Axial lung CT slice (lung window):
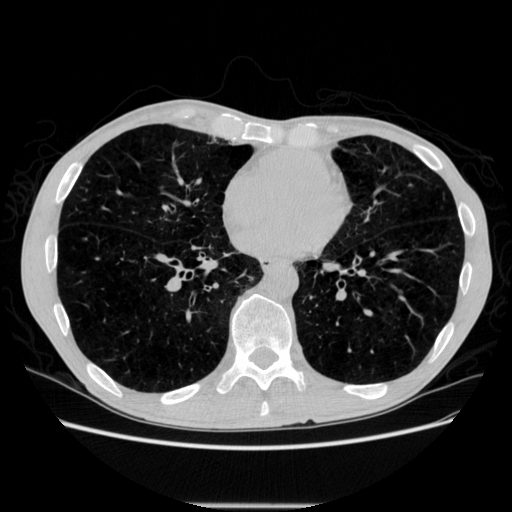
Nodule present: no